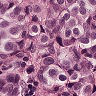
Metastatic tissue present: yes